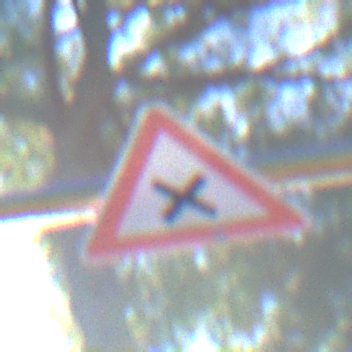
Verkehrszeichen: KreuzungOderEinmuendung
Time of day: MorningAfternoon
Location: Outdoor (Suburban)
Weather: Clear
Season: NotSpecified
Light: Natural